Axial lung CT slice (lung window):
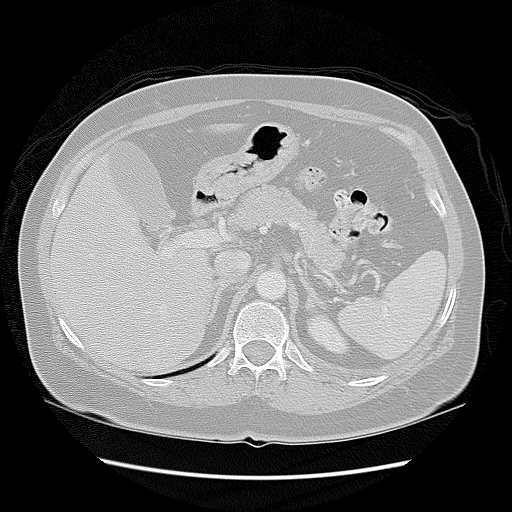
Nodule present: no